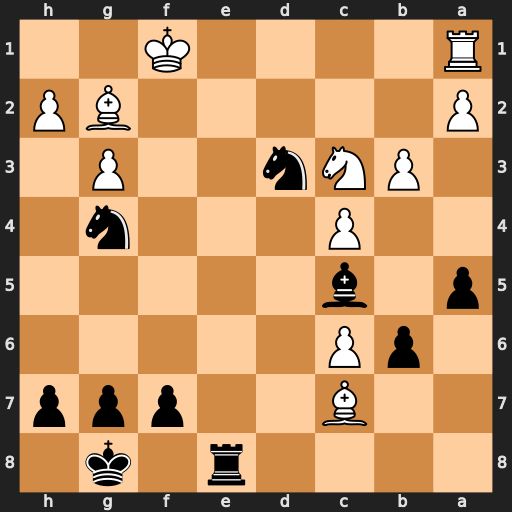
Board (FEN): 4r1k1/2B2ppp/1pP5/p1b5/2P3n1/1PNn2P1/P5BP/R4K2
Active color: b
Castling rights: -
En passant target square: -
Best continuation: Nxh2#